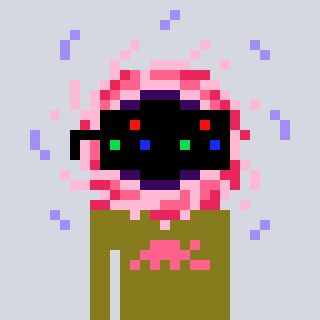
a pixel art character with square black sunglasses, a blackhole-shaped head and a gunk-colored body on a cool background